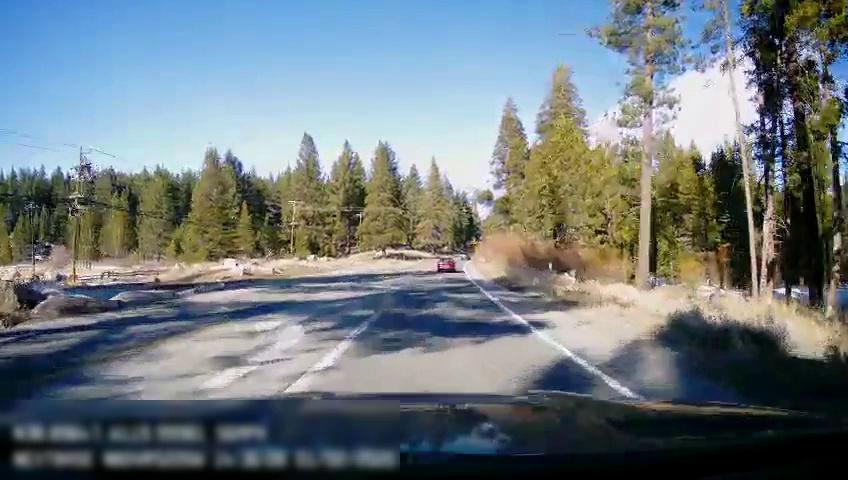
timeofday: Day
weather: Sunny
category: Drivable Space
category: Vehicles | Car
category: Lanes | Current Lane
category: Lanes | Current Lane